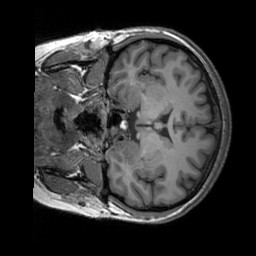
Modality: T1w
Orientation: coronal
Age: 22
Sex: female
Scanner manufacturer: siemens
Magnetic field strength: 3 T
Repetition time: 2.3 s
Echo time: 0.00303 s